Question: The figure describes the ball exchange problem. The white ball can exchange positions with the adjacent colored balls in the 4-neighborhood. The target state is that all balls are arranged in the order of red, blue, green, and yellow from the upper left corner in the order of rows first and columns. How many exchanges are needed?
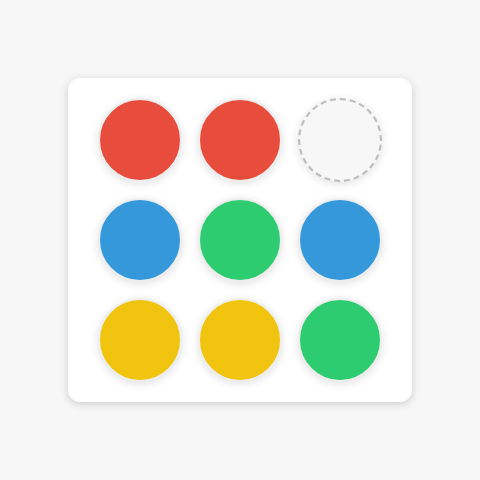
Answer: 2